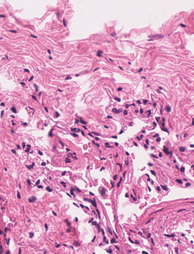
Tumor epithelial tissue: no
Tumor-associated stroma tissue: no
Normal tissue: yes